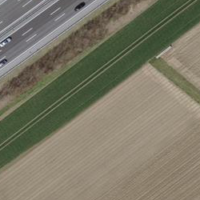
EUNIS habitat code: 57
Species observed at this site:
Milvus milvus
Falco tinnunculus
Milvus migrans